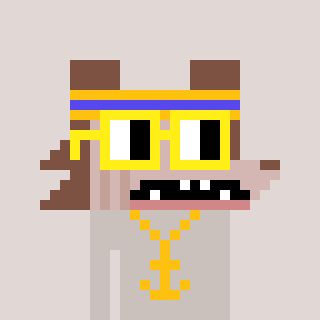
a pixel art character with square yellow glasses, a werewolf-shaped head and a foggrey-colored body on a warm background